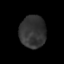
Tissue: lung
Cell type: Epithelial cells
Senescence score: 0.2219
Nuclear area (px): 832
Mean DAPI intensity: 50.23